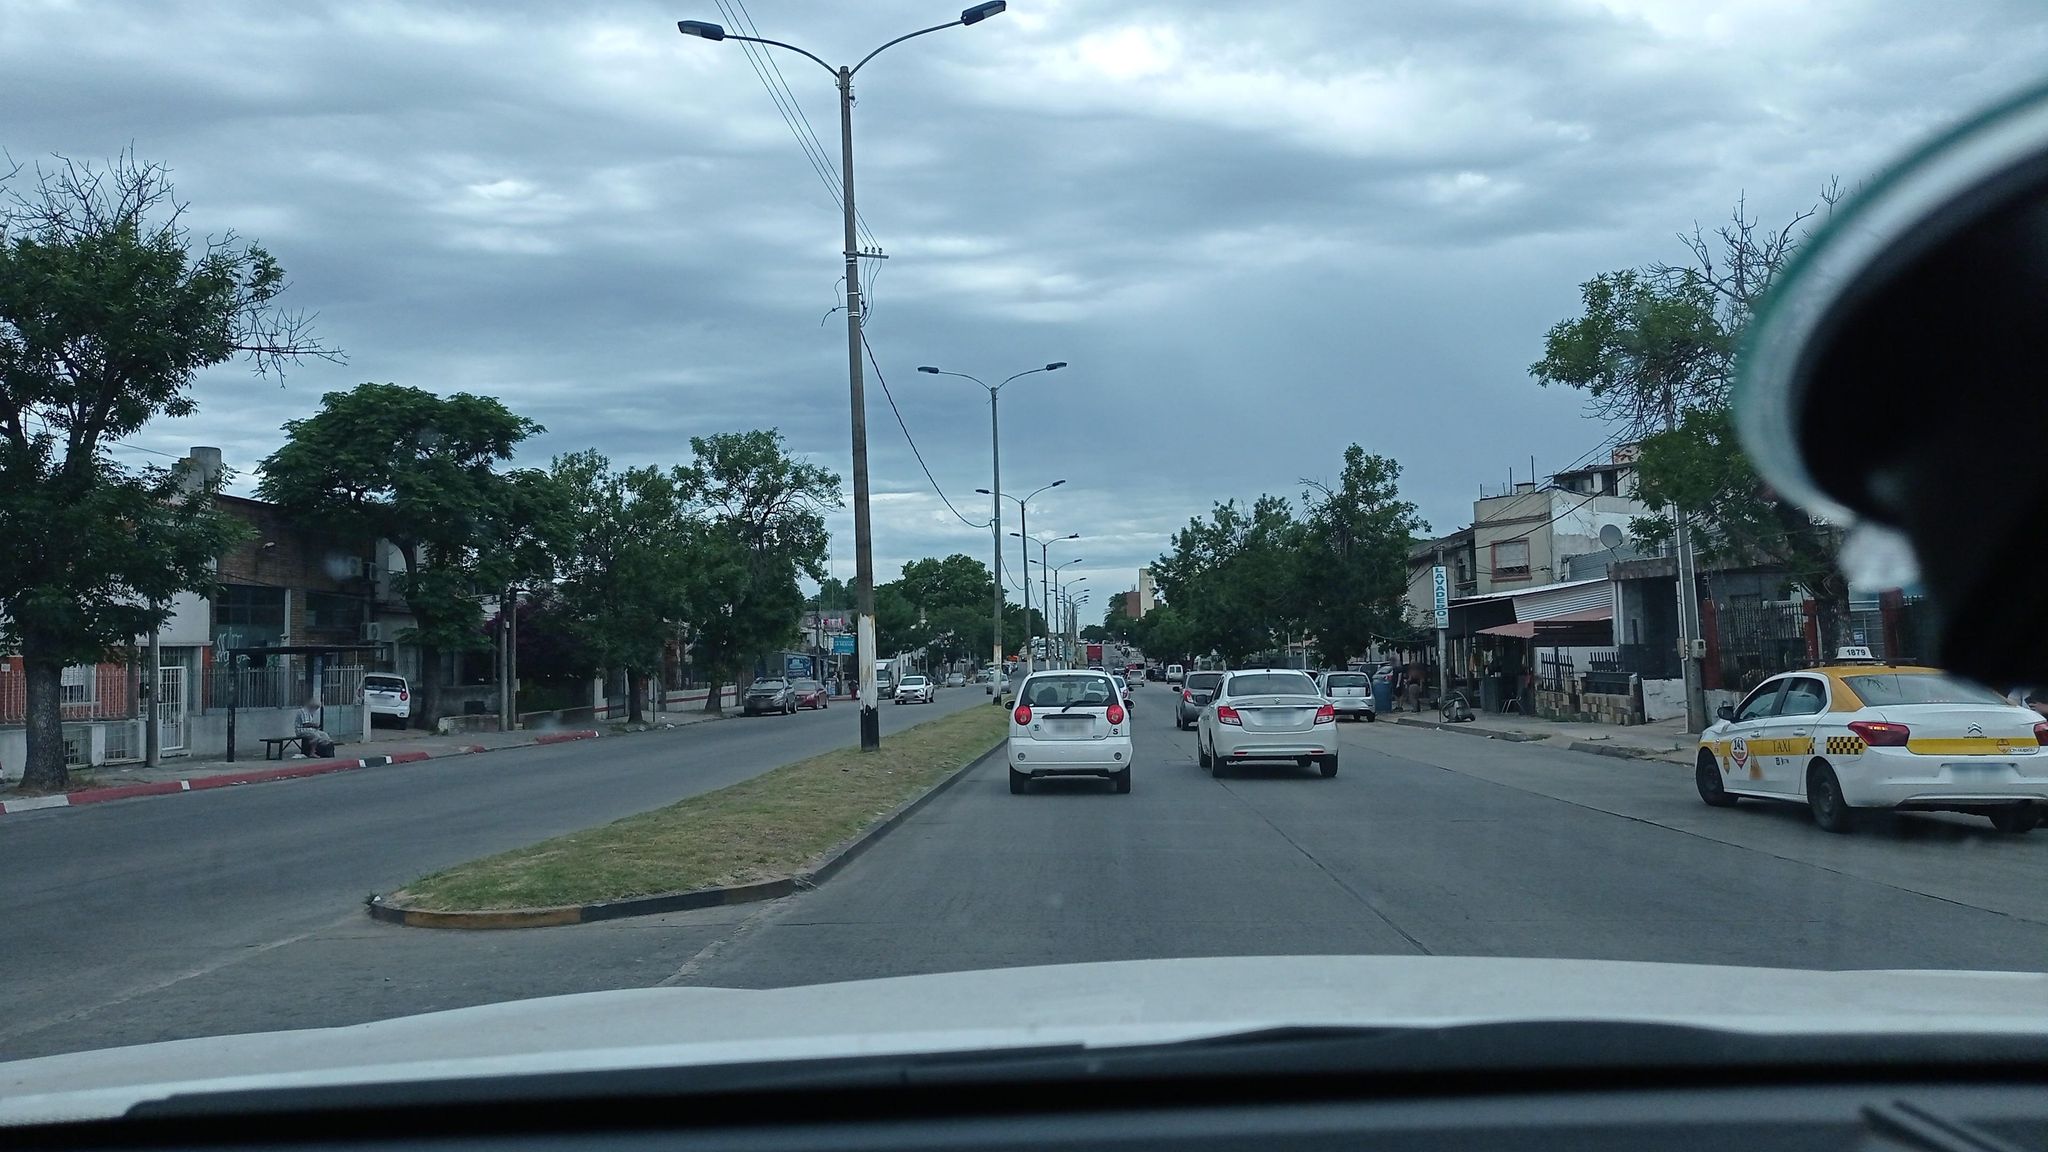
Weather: cloudy
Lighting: day
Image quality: good
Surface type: driving surface
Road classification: residential
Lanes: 2
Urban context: urban centre
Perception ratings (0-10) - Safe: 3.78, Lively: 8.51, Beautiful: 4.77, Boring: 1.59, Depressing: 6.21, Wealthy: 0.78